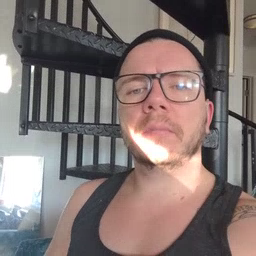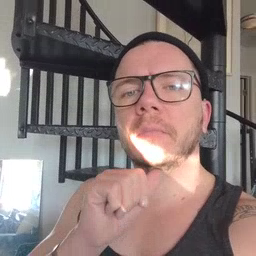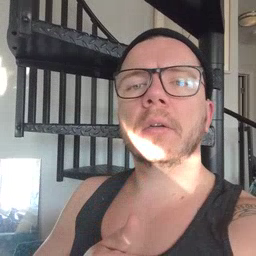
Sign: not